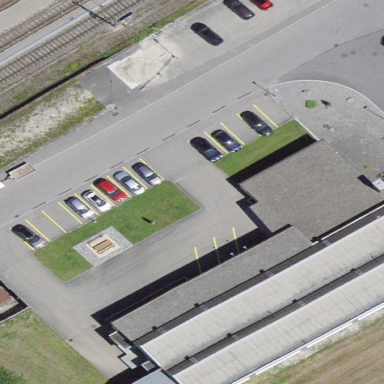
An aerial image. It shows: Industrial building.